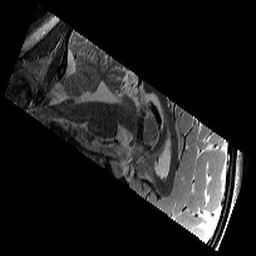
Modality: T2w
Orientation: sagittal
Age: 12
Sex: female
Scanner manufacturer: siemens
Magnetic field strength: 3 T
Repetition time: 9.23 s
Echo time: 0.067 s